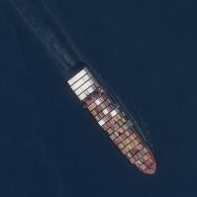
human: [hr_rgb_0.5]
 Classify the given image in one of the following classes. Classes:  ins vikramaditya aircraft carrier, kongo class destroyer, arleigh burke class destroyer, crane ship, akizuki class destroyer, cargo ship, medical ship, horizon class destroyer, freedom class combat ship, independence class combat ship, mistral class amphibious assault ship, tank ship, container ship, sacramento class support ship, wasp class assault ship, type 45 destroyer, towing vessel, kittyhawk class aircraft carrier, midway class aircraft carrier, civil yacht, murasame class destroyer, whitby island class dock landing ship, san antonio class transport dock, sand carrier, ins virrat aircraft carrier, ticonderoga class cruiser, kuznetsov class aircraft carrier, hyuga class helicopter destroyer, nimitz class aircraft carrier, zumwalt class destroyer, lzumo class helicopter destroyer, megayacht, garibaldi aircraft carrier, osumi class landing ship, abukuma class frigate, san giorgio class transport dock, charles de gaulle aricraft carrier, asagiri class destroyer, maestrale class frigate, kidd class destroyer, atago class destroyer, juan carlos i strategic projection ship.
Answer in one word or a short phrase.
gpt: Container ship